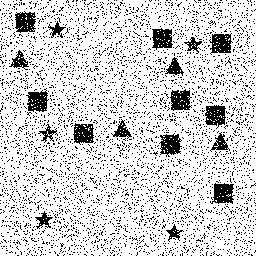
Squares: 9
Triangles: 4
Stars: 5
Total shapes: 18